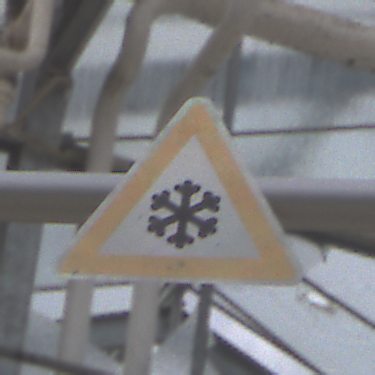
Verkehrszeichen: SchneeOderEisglaette
Umgebung: Roofed, Special
Tageszeit: Midday
Wetter: Overcast
Licht: Natural
Jahreszeit: NotSpecified
Kontrast: LowContrast